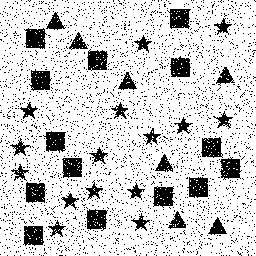
Squares: 14
Triangles: 7
Stars: 15
Total shapes: 36